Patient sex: M
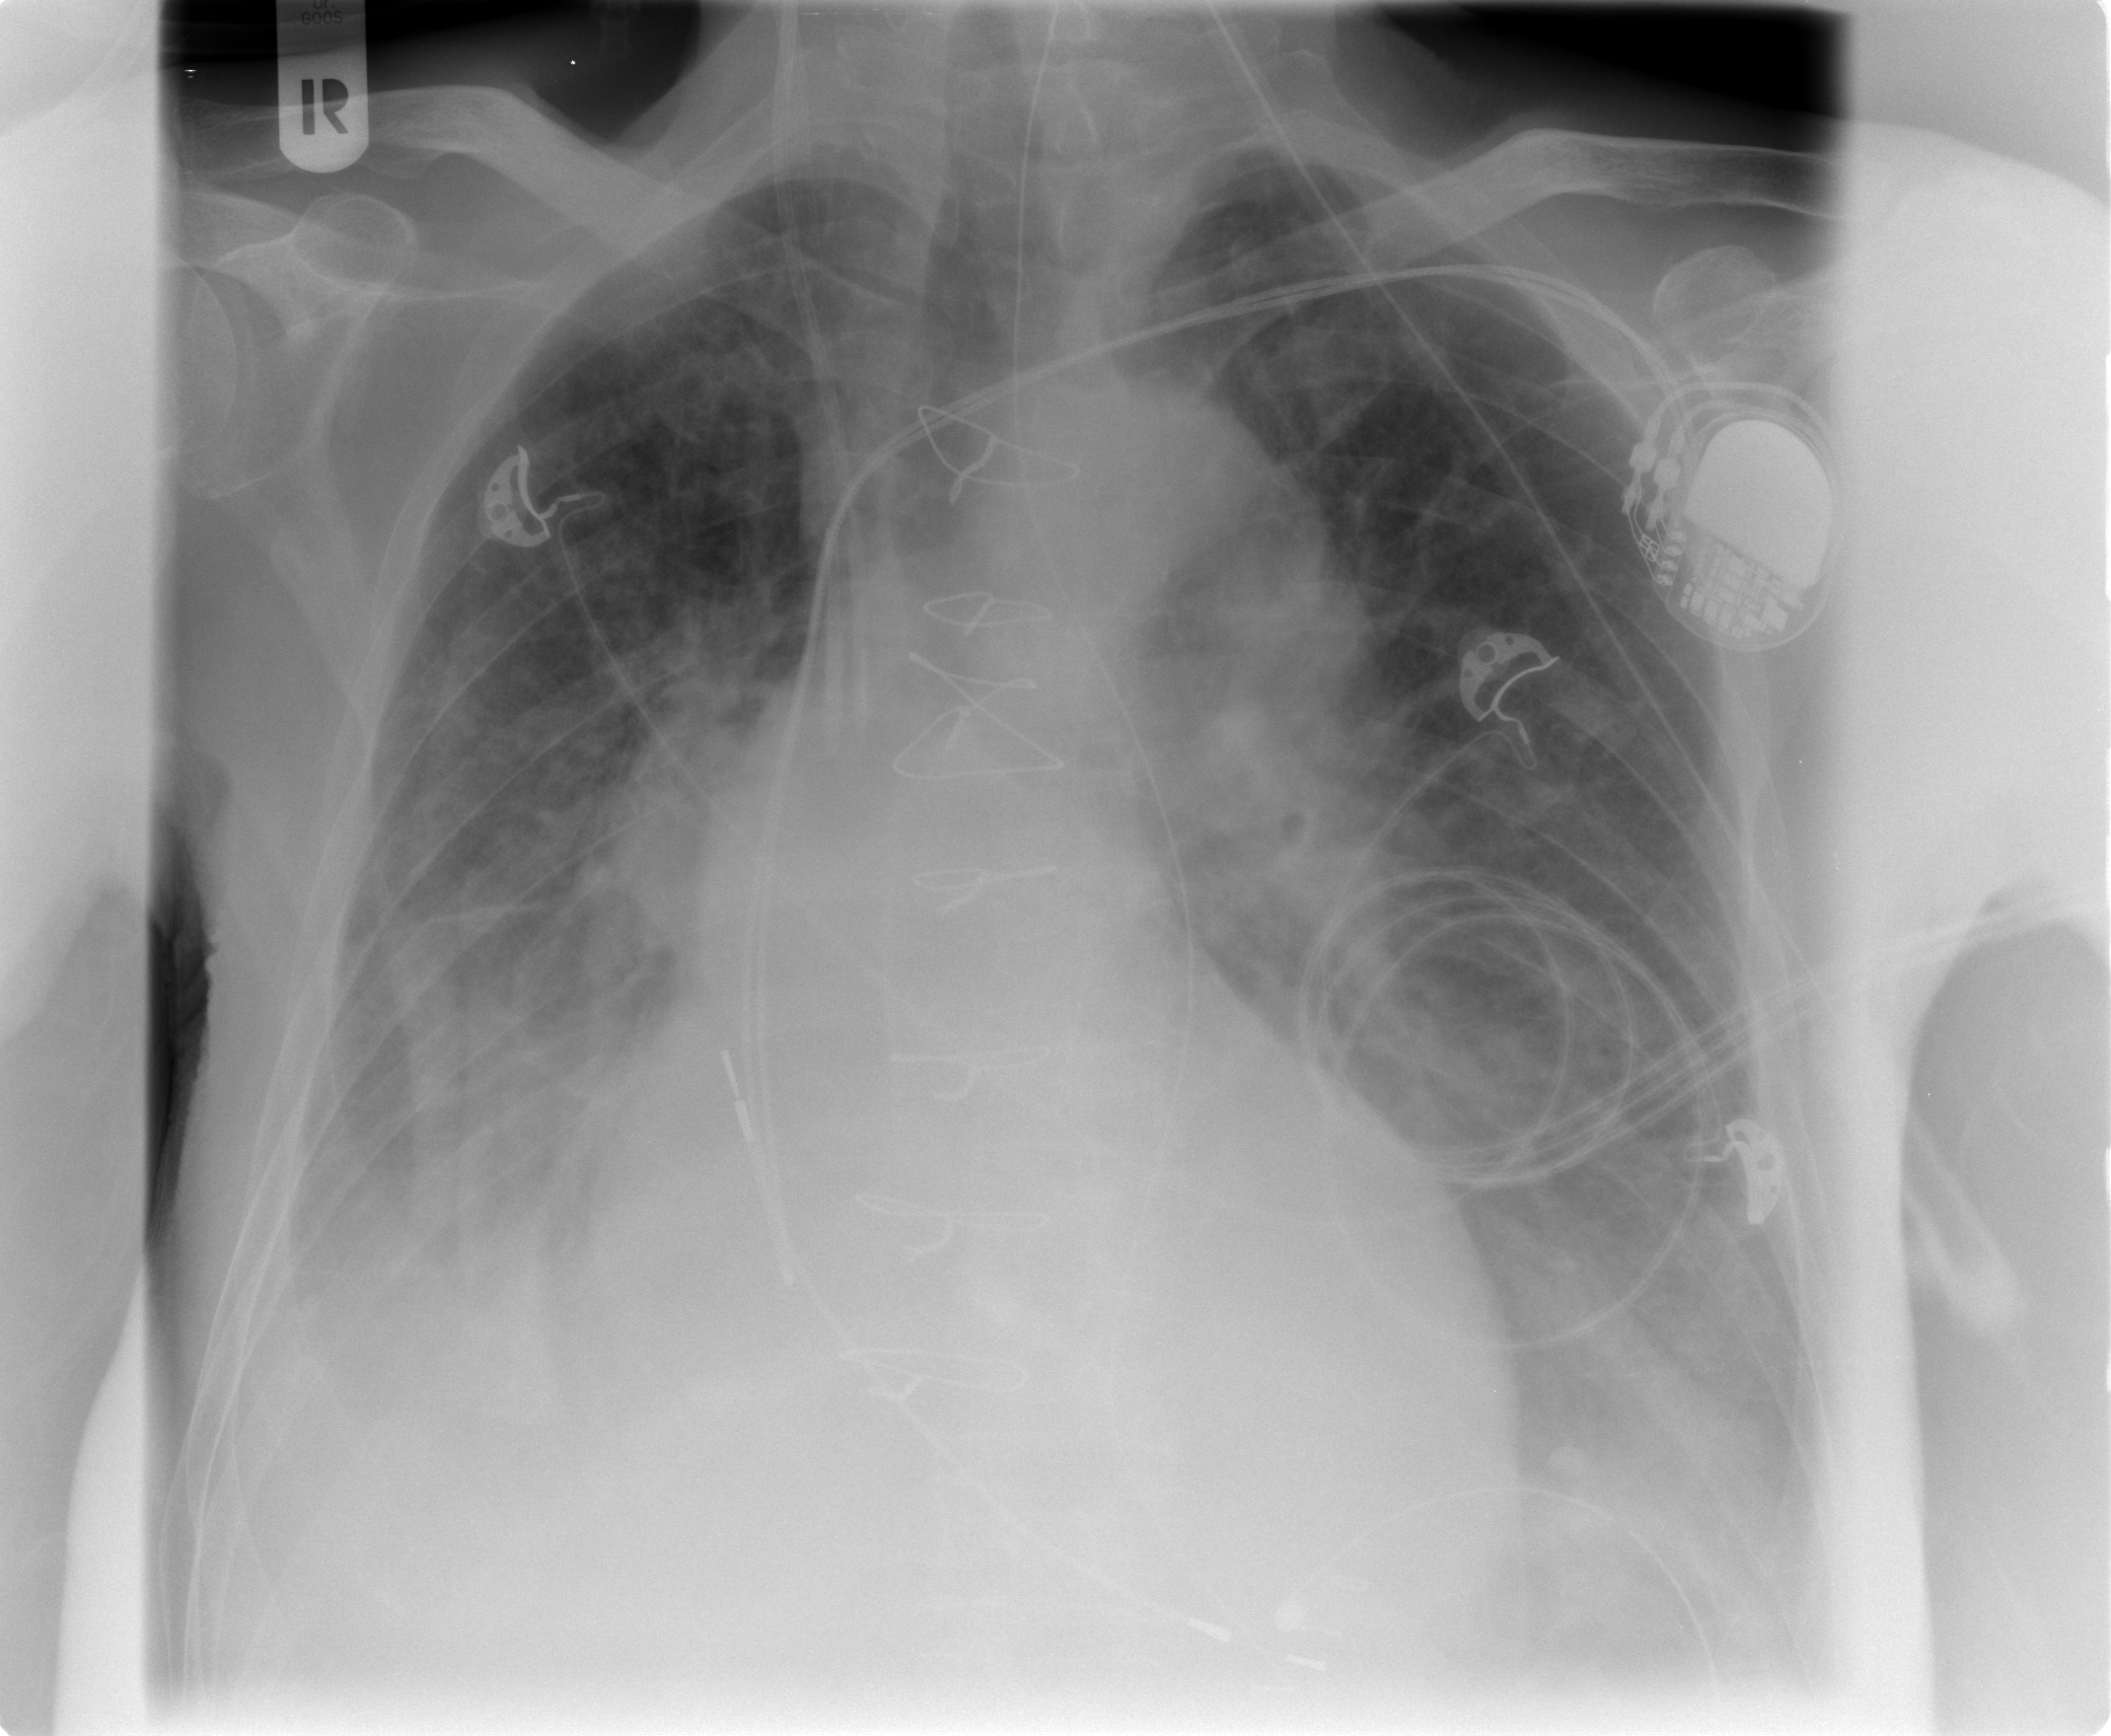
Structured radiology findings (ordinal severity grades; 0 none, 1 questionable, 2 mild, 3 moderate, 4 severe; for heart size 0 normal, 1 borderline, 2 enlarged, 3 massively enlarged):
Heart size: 2
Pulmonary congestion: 3
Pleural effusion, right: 3
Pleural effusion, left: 3
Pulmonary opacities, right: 2
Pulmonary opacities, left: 2
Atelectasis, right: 2
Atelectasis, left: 2